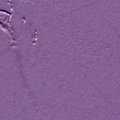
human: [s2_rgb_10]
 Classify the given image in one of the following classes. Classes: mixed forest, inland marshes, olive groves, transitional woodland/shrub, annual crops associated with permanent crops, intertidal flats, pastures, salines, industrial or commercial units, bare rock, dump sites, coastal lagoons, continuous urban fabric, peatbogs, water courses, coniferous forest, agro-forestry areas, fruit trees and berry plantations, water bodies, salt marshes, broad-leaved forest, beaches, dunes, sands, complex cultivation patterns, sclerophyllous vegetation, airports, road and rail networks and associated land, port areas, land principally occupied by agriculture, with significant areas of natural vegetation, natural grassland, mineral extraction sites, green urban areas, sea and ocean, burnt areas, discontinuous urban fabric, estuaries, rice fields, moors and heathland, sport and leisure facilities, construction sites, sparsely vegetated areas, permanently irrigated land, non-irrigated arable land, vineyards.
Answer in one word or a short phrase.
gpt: sea and ocean